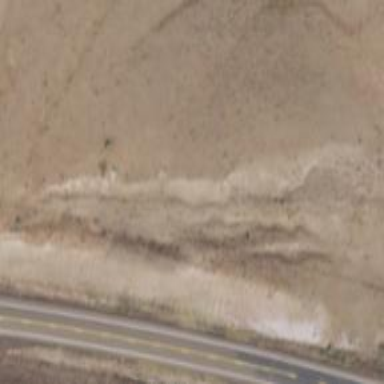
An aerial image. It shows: Abandoned road.